Question: I have successfully imported a configurable product (and it's related products). When I open the configurable product in backend I see the related products in the last tab. But they are not displayed in frontend.
This is because the fields 'has_options' and 'required_options' are zero. The product with entity_id 2 has been created manually in backend and works perfect.

When I open the imported product in backend, change nothing and save it - the both values are changing to 1. What is missing in the import to set these fields directly to 1?
I tried this:
'''
$configurableProduct->setHasOptions(TRUE);
'''
But this has no effect.
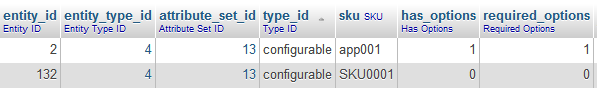
Answer: I used <URL> now... it seems not to be so easy to import products on my own.